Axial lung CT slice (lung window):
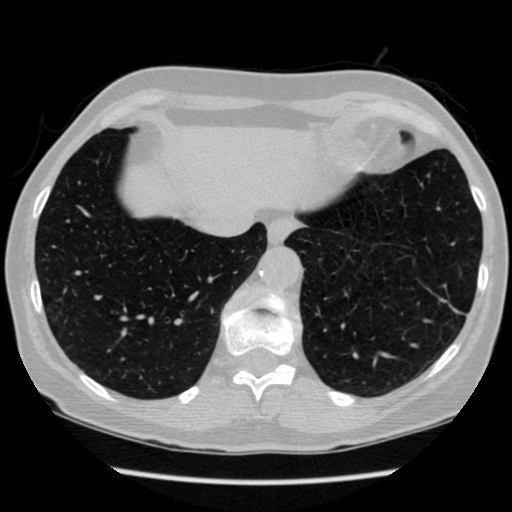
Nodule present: no